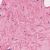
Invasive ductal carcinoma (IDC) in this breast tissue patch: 0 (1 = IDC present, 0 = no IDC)